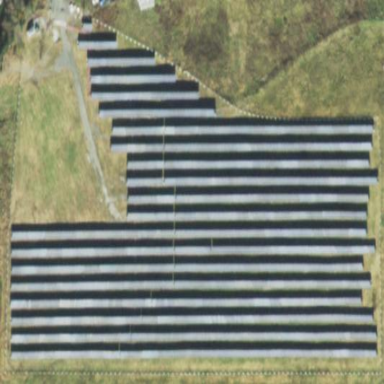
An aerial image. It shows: Solar power plant with photovoltaic technology surrounded by fence.